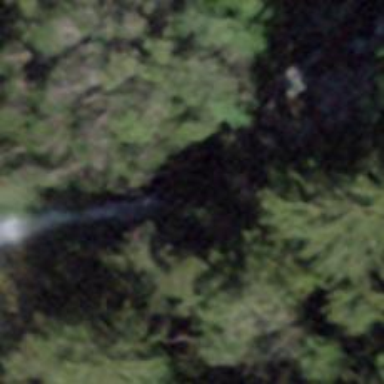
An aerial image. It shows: Beautiful waterfall in nature.